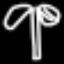
Label: palm tree